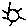
Label: sun